Chest X-ray. View position: PA
Patient age: 70
Patient sex: M
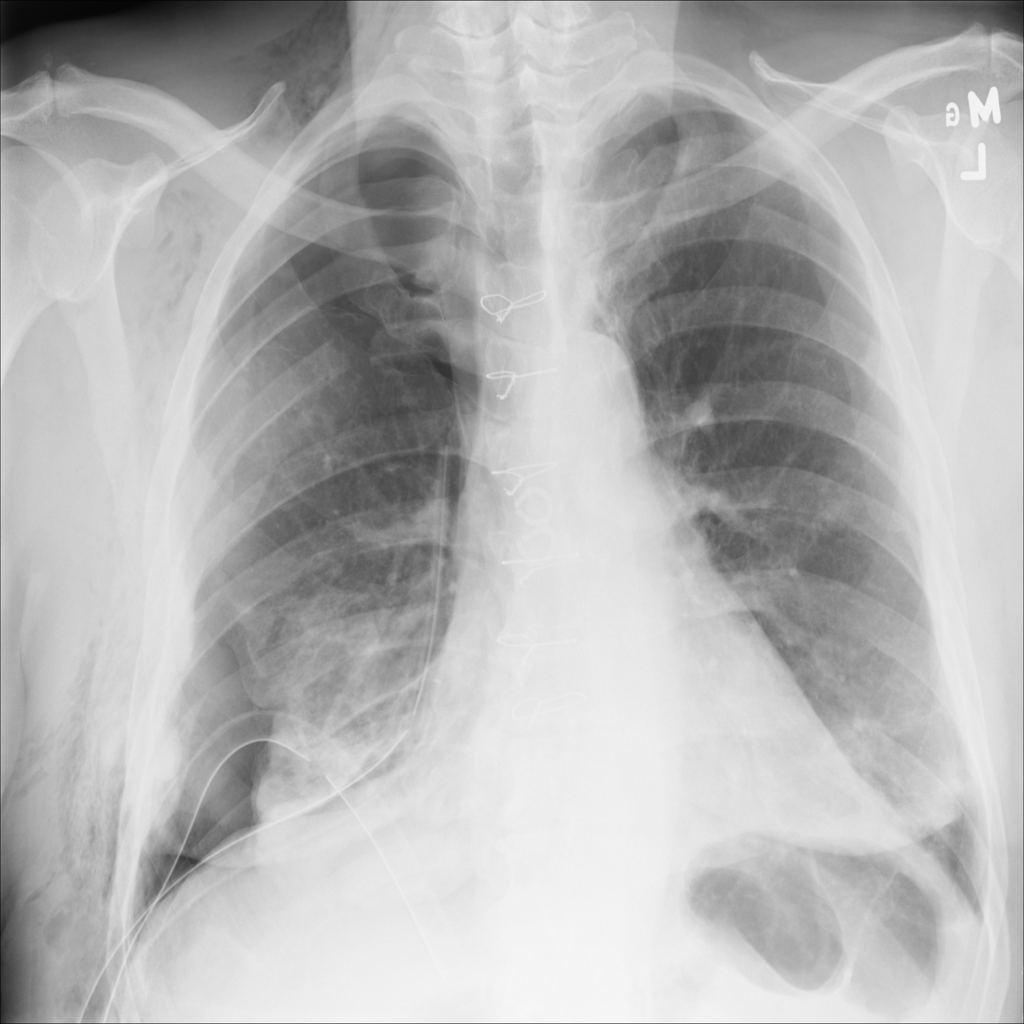
Finding: Pneumothorax